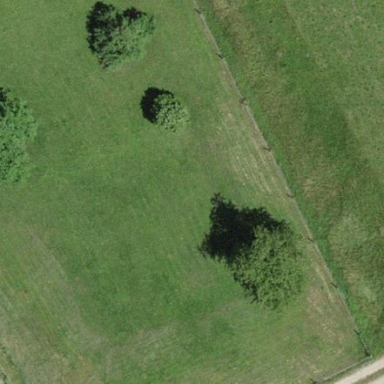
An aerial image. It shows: Orchard.